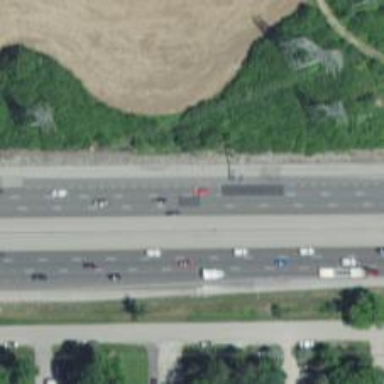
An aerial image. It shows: Motorway junction.